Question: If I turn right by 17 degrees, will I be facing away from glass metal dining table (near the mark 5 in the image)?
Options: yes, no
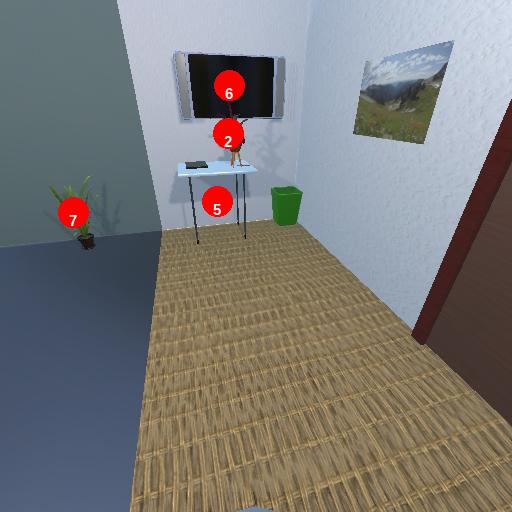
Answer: yes